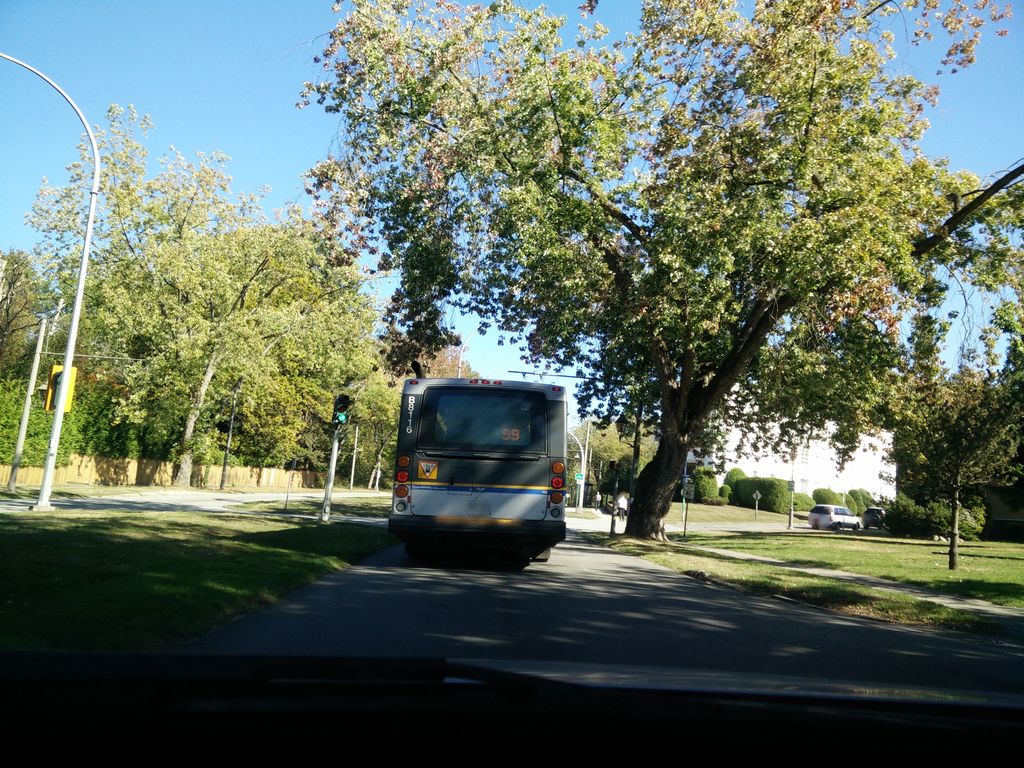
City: vancouver